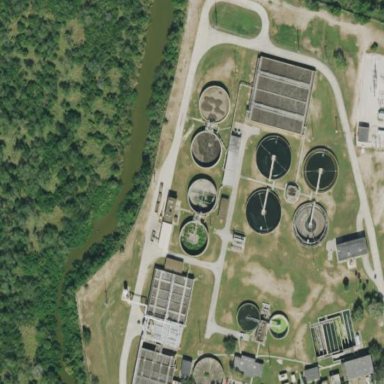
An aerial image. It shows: View of wastewater plant.